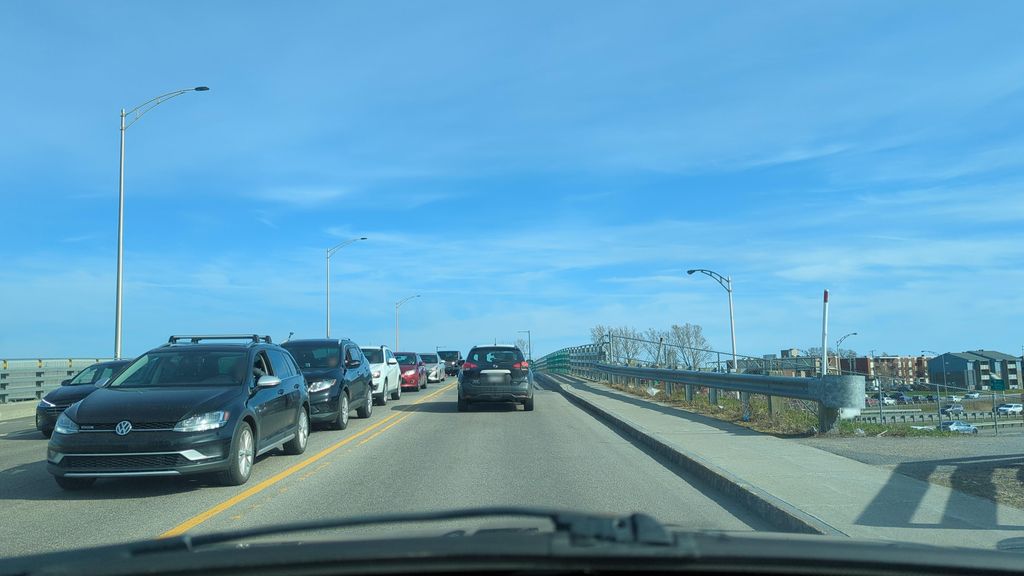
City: quebec_city